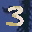
Label: 3